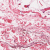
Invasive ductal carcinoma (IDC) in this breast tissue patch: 0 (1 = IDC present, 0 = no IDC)